Question: I have this sheet:

The yellow cell has this formula:
'{=IF(SUM(IFERROR(B10:M15,0),0)>0,1,0)}'
Can this be done without an array formula?
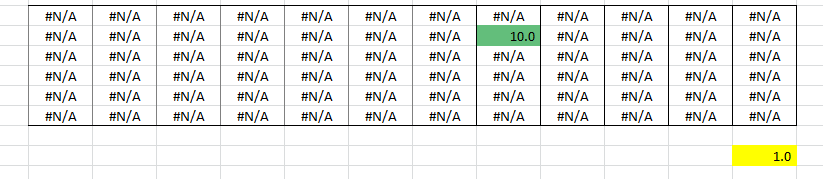
Answer: I first though of this formula (which works):
'''
=COUNTA(B10:M15)-COUNTIF(B10:M15,NA())
'''
but then, pnuts formula is even better and also work: '=COUNT(B10:M15)', so best use this!